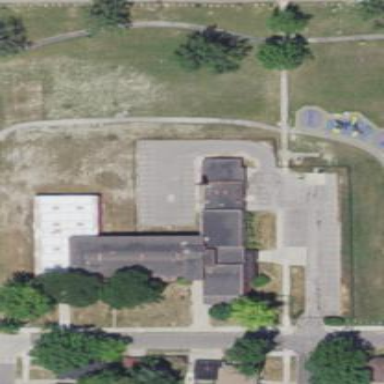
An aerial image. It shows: School building.